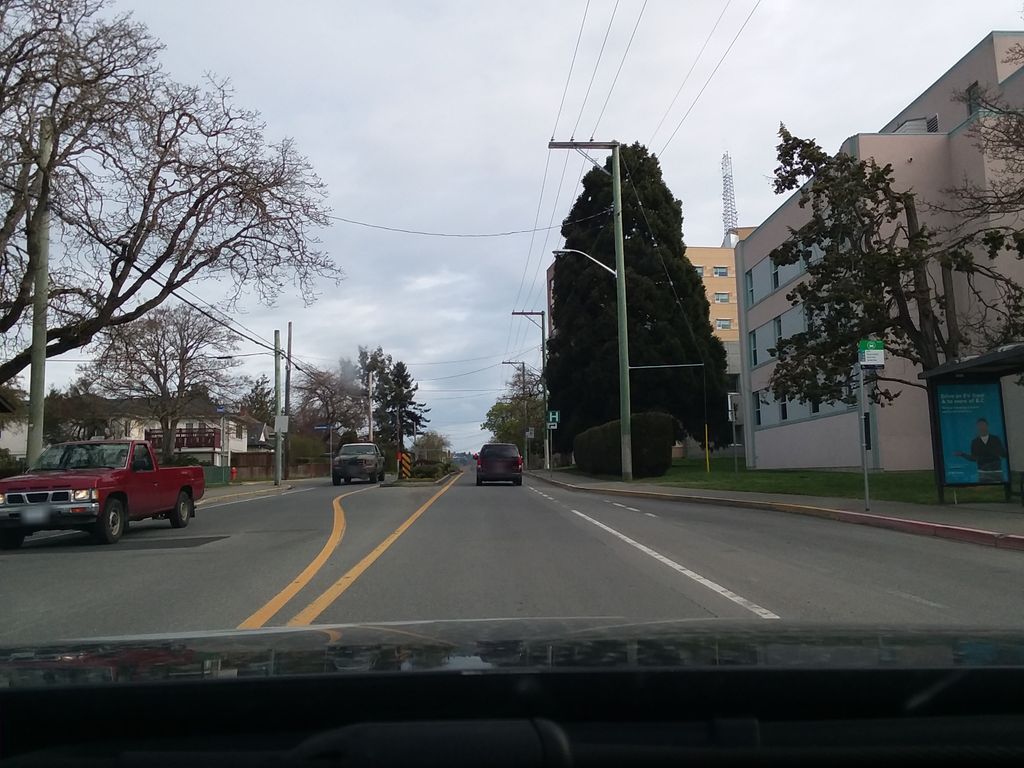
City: victoria